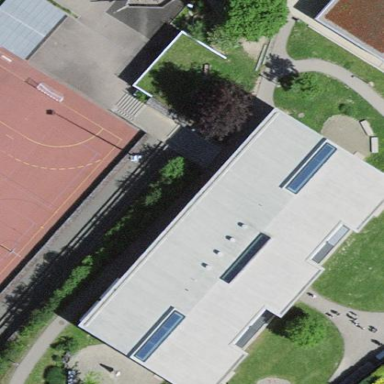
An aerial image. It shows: Building.